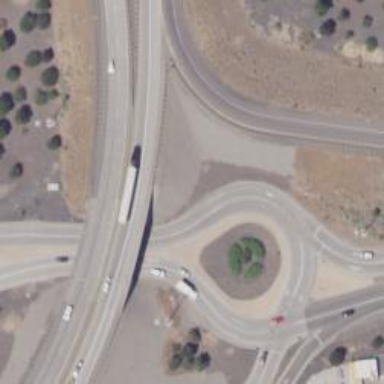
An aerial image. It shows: Roundabout on trunk highway.